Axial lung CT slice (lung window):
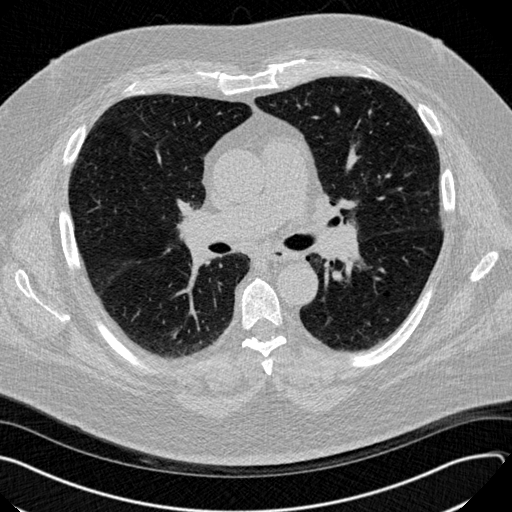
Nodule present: no